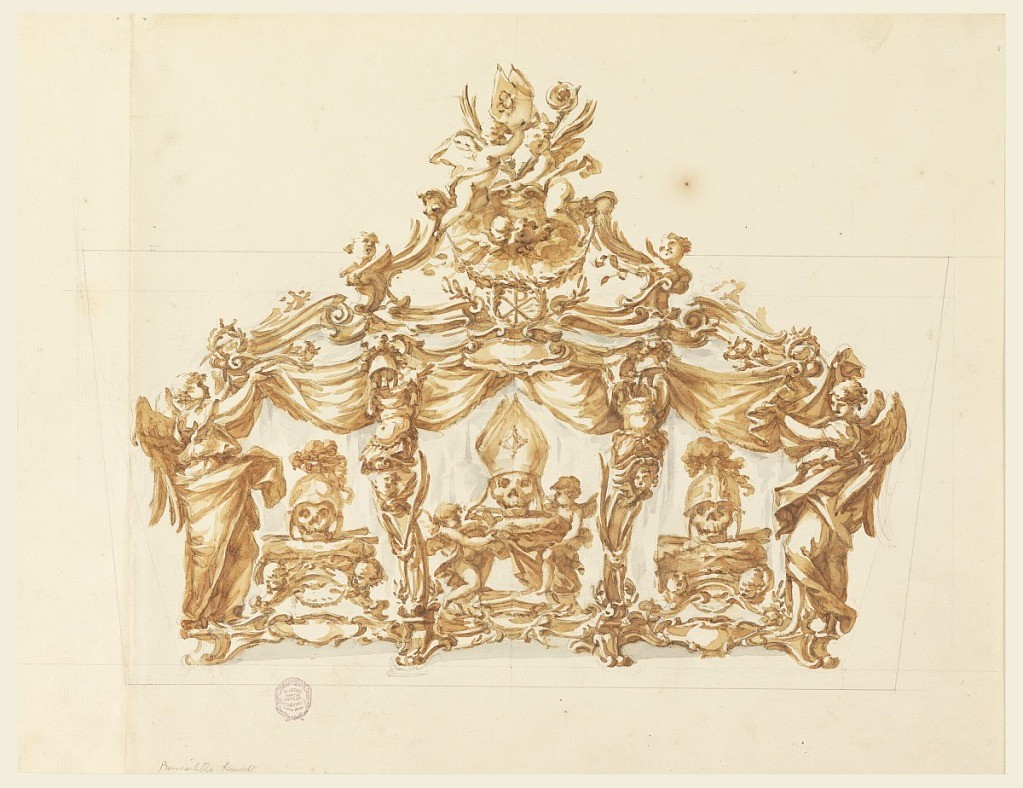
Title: A Reliquary for Three Skulls
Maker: Carlo Marchionni, Italian, 1702–1786
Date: ca. 1770
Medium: Black crayon, brush, sepia, and gray water color.
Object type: Drawing
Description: The image is in a horizontal rectangle. A box with a pediment is shown, whose general shape is that of a triangle. The front consists of a base and two angels at the corners and two gaines of empty armors inside. In the centre is a skull with a miter upon a base supported by two small angels, beside are two skulls with helmets, standing together with bones upon bases. The big angels at the corners are lifting a curtain. On top of the pediment are two angels with miter and palm branches; below them two cherubim above a festoon; below it, a monogram of a chi rho; above an escutcheon. Construction is lined with pencil.